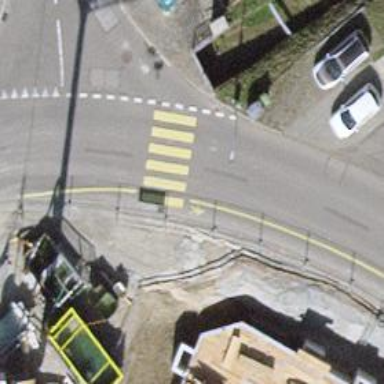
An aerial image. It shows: Uncontrolled zebra crossing.